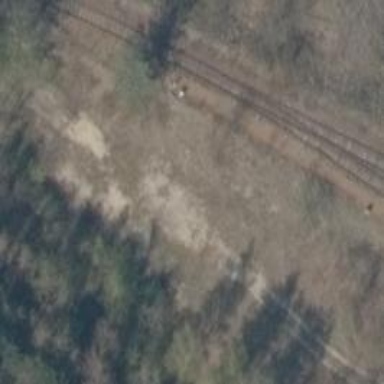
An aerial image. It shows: Abandoned railway.